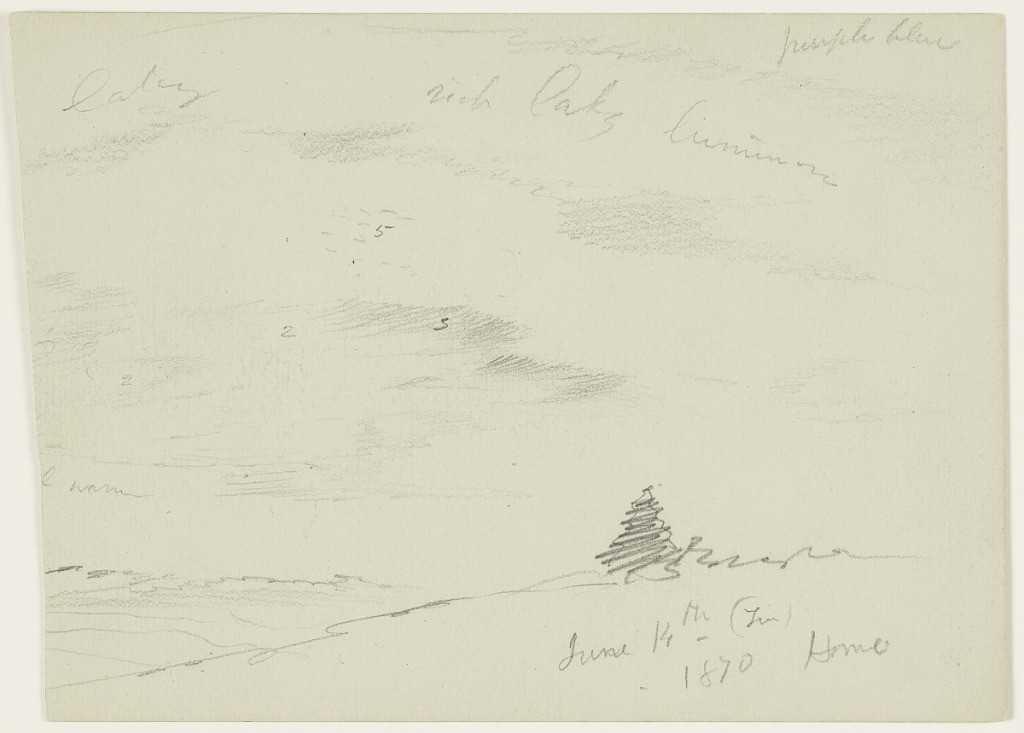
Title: Sunset over the Hudson River Valley, Hudson, New York
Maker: Frederic Edwin Church, American, 1826–1900
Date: June 14, 1870
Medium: Graphite on gray-green laid paper
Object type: Drawing
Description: Landscape sketch showing a view of the sunset over the Hudson River Valley, as seen from Church's property near Hudson, New York. On a gently sloping hill in the foreground, an evergreen tree is visible at right. In the middle distance at left, the waters of the Hudson River--or possibly a lower, rolling landscape--are visible. Above, numerous wispy clouds are variously illuminated.

Verso: Landcape sketch showing a loosely rendered view of a distant, rugged mountain range--likely the Catskills seen from Church's property near Hudson, New York. In the distance, the undulating ridges overlap one another while sketchy suggestions of clouds hang above.